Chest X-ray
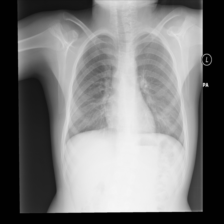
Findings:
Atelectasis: negative
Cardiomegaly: negative
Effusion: negative
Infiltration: negative
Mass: negative
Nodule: negative
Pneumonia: negative
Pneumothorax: negative
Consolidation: negative
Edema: negative
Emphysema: negative
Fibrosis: negative
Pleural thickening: negative
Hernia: negative